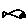
Label: fish